Brain MRI, t1w sequence, axial 2D slice.
Patient: age 27, sex F, weight 95 kg, height 1.95 m
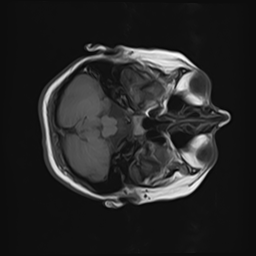